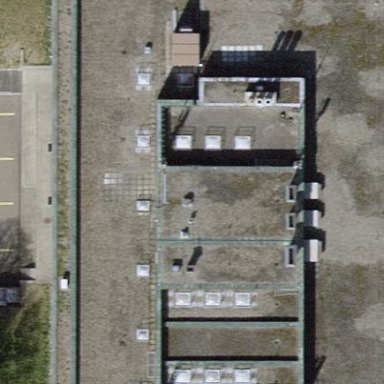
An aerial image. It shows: Building that serves as military barracks.